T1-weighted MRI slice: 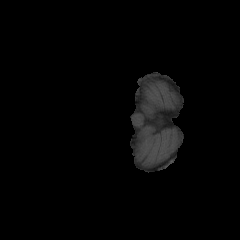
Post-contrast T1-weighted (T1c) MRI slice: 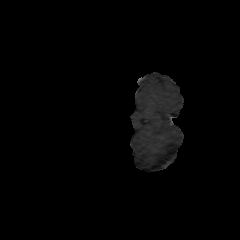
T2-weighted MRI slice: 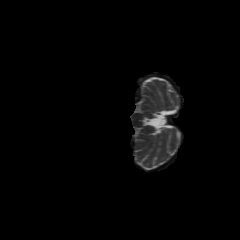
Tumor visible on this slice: no